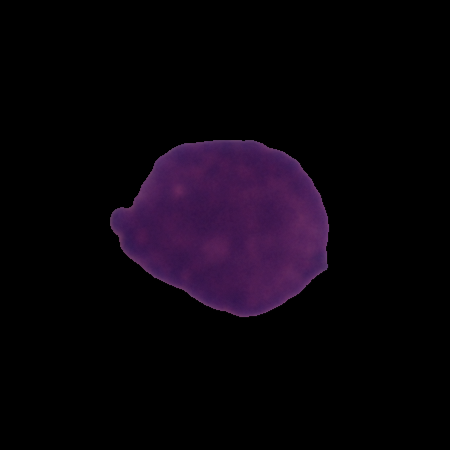
Label: healthy